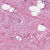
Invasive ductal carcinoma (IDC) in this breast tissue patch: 1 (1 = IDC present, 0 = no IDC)